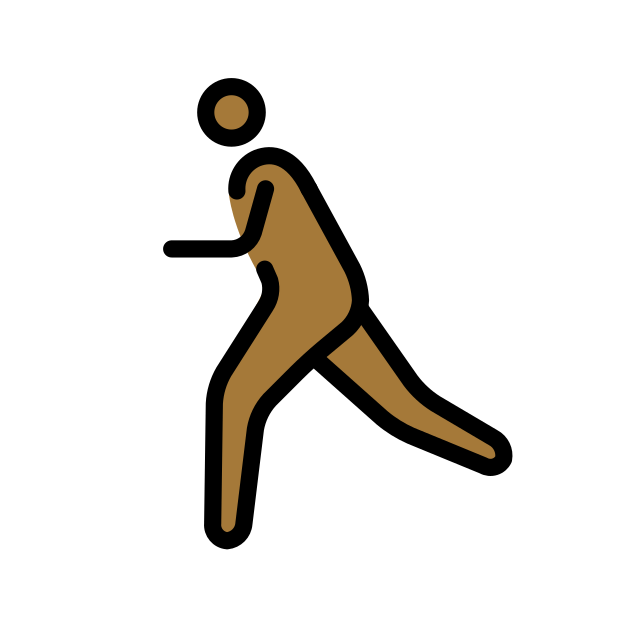
person running: medium-dark skin tone